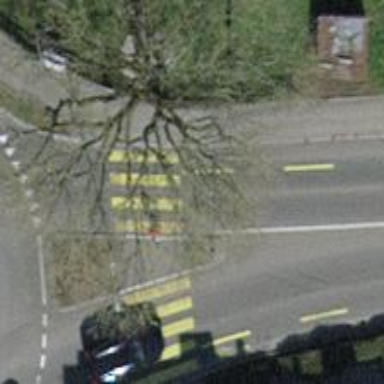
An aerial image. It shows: Secondary road with designated cycle lane.